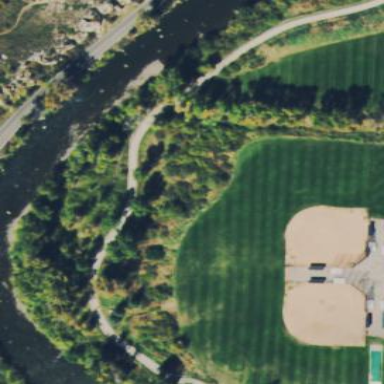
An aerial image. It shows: Baseball pitch for leisure land activities.